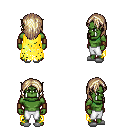
a pixel art fantasy rpg character, male body template, orc, green skin, yellow tattered cape, white pants, white blonde long hairstyle, leather bracers, white slippers, four views (front, back, left, right), 2x2 character sprite sheet, small pixel art, hard edges, no anti-aliasing